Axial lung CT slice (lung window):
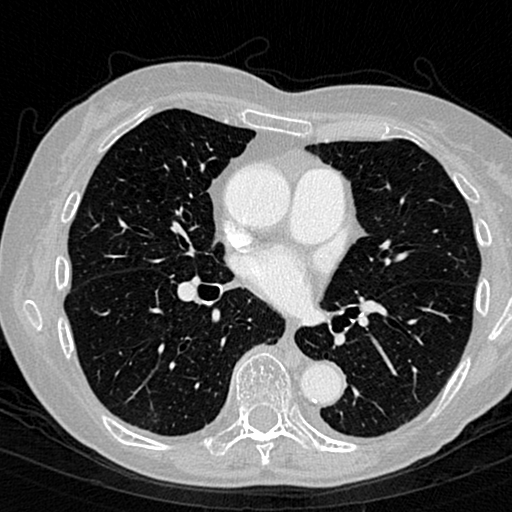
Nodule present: no